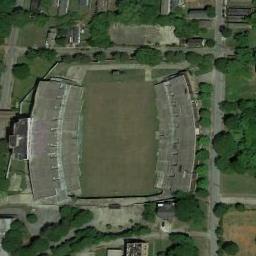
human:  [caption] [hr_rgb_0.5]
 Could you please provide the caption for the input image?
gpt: This stadium has a row of silver signs on each side .

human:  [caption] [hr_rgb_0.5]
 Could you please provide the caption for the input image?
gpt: Vegetation around the square gymnasium .

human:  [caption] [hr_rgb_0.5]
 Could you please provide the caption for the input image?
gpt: The stadium is on the grass next to some trees .

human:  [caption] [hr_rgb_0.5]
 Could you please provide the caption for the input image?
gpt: The stadium is surrounded by trees .

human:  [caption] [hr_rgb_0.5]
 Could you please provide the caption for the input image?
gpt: There are some green trees around the stadium .